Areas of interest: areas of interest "Beijing Jiaotong University Tianyou Hall"
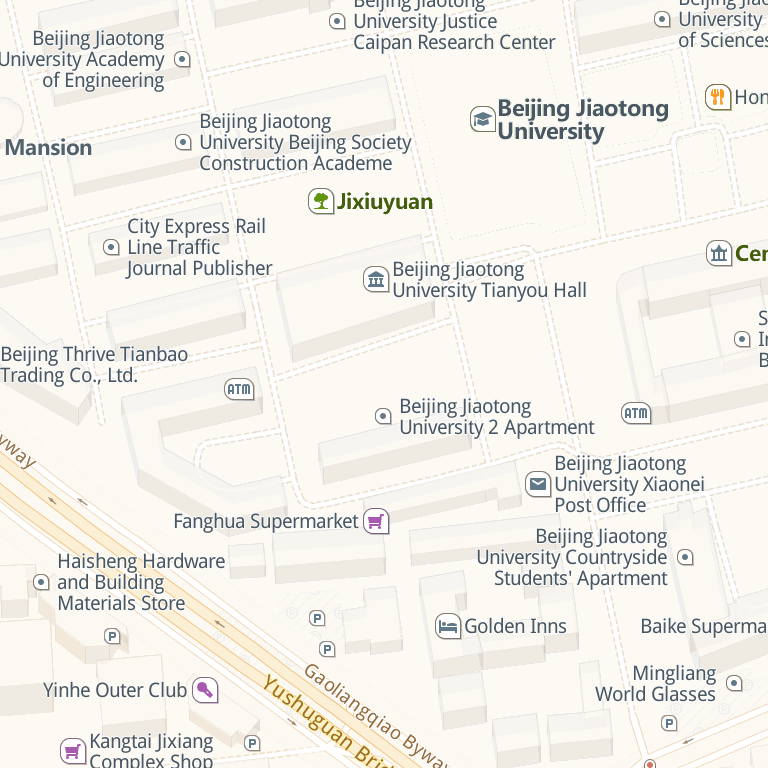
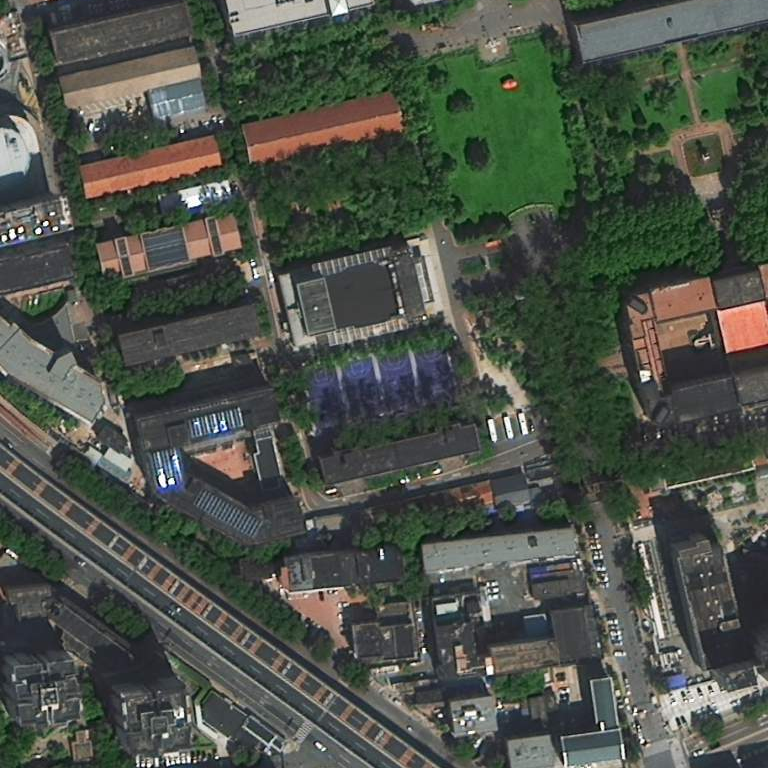